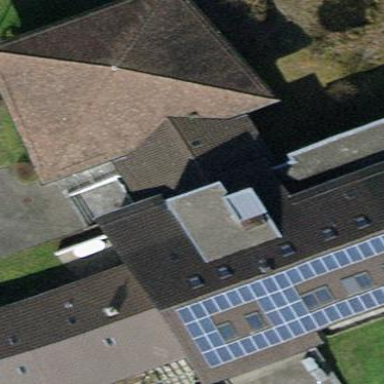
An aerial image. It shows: School building or complex.